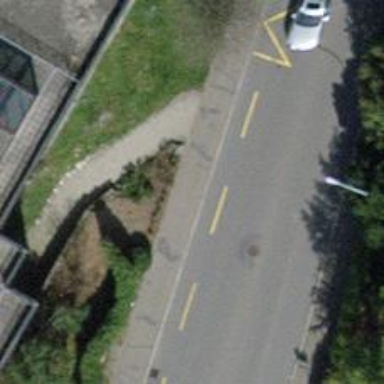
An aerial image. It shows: Platform for public transport and road usage.